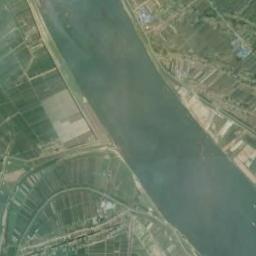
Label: river